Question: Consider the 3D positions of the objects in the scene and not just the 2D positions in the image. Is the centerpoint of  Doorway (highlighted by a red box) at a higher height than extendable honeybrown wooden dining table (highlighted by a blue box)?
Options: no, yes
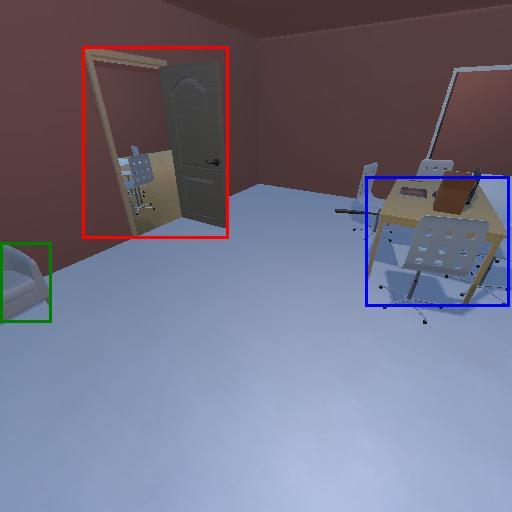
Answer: no